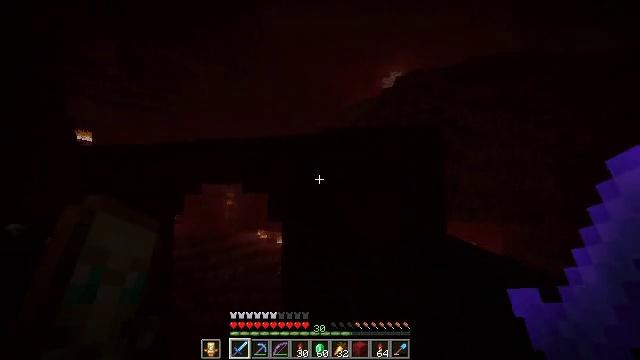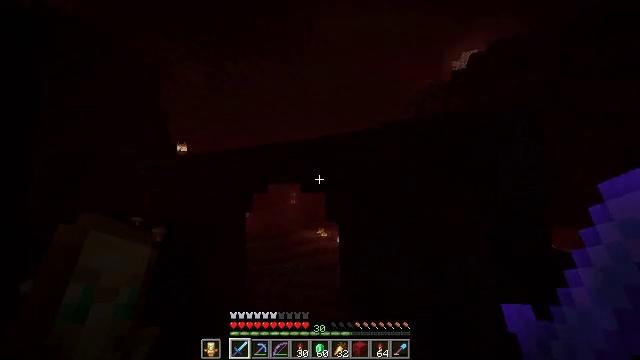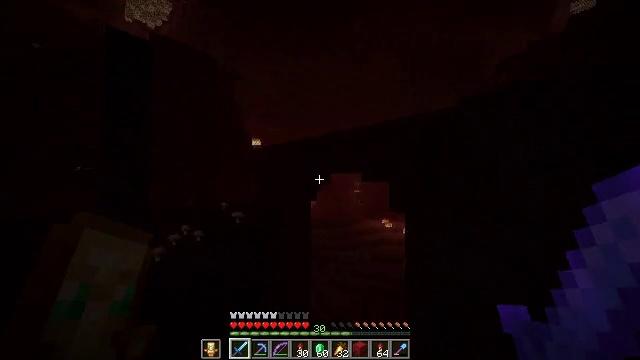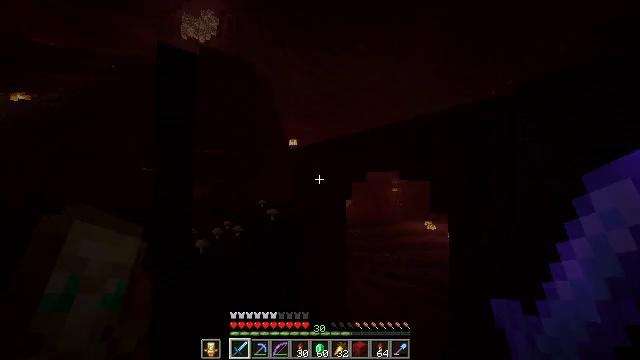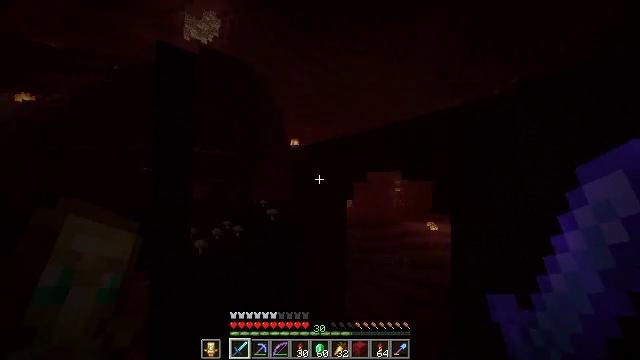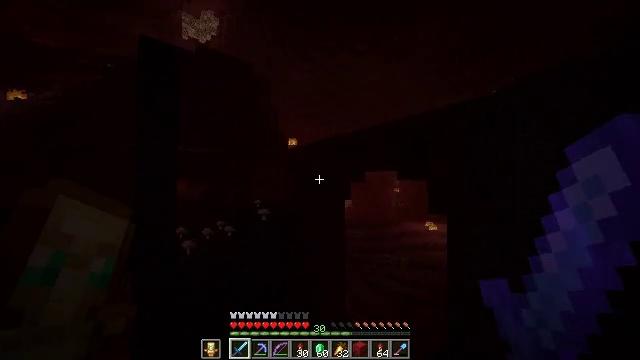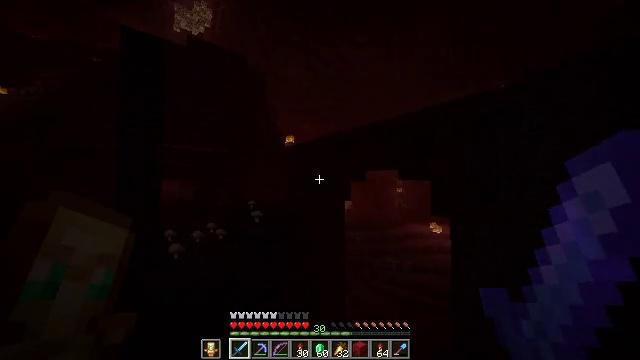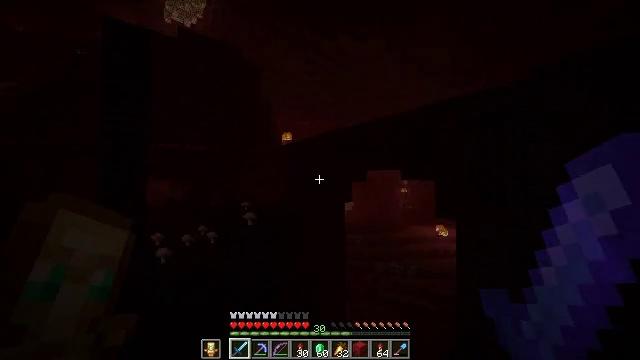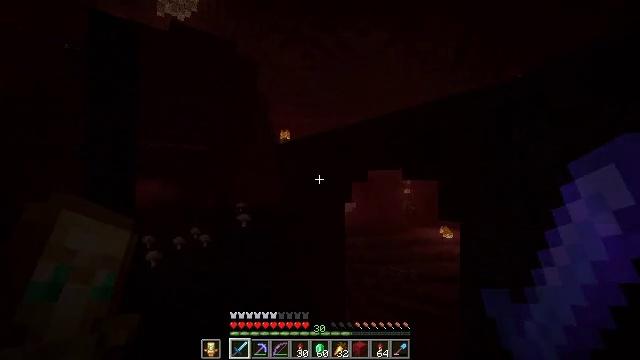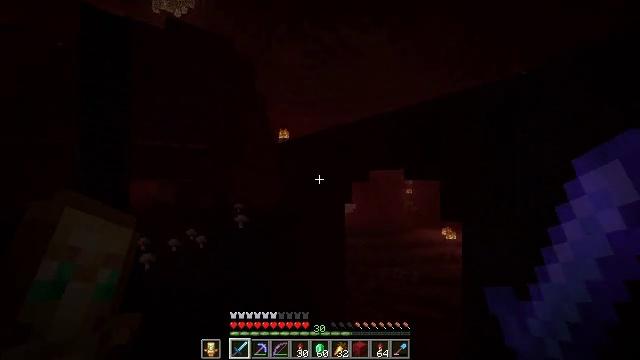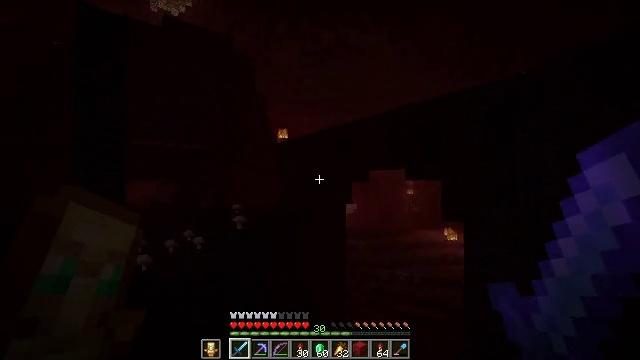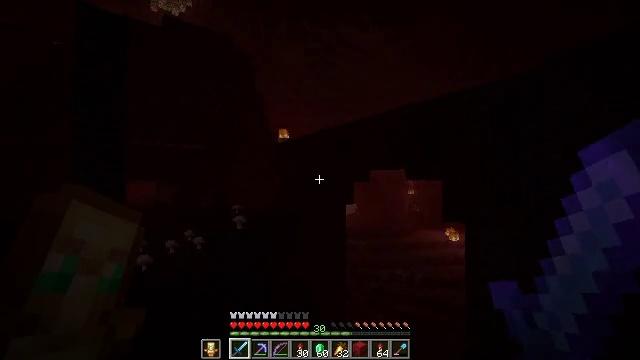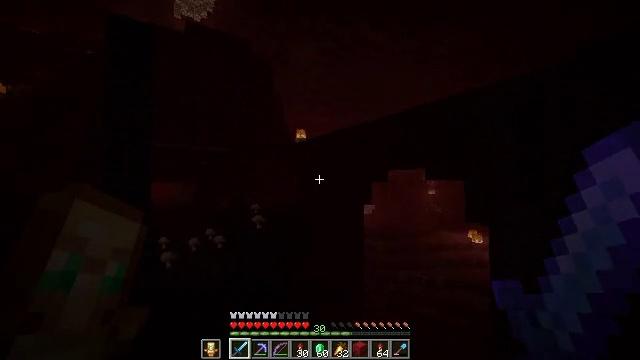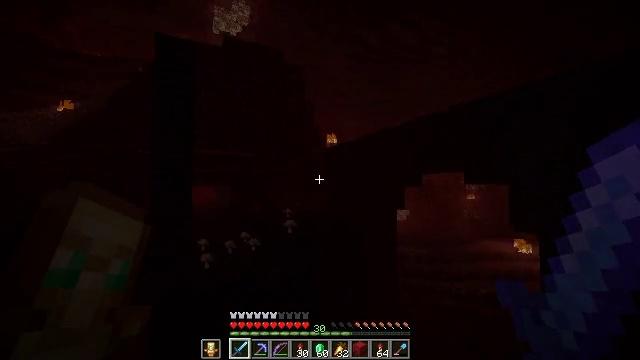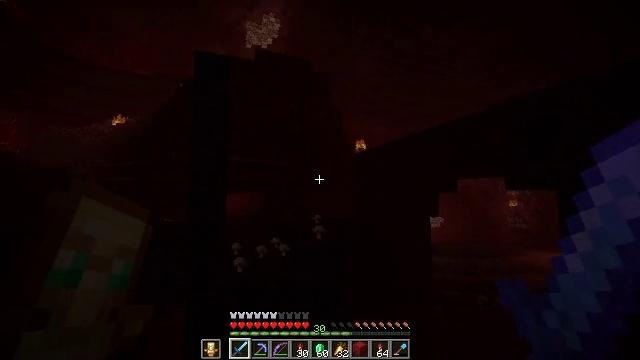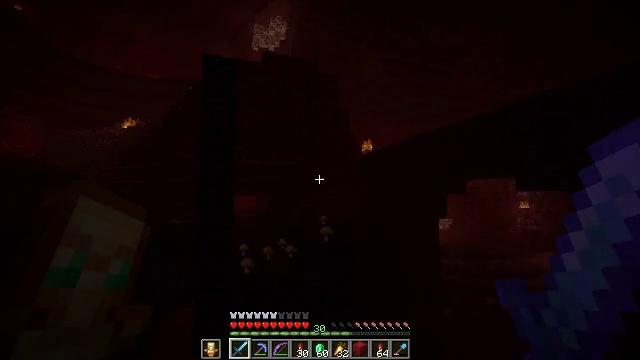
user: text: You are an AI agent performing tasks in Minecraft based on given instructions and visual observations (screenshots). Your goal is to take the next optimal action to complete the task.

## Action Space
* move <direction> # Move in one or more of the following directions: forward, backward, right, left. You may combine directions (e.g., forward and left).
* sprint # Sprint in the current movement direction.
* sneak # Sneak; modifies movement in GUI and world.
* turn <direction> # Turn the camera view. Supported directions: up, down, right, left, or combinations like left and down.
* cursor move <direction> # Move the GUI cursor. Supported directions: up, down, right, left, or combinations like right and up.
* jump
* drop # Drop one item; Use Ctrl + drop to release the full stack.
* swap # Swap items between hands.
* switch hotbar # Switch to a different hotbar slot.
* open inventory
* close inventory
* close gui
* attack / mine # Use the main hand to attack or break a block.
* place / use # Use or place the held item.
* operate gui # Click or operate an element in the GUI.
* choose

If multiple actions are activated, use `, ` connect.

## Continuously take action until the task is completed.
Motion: motion action
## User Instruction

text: Collect nether bricks for building.
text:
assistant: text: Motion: move forward and move right, sprint, turn left
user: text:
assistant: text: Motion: move forward and move right, turn left and down
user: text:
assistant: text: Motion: move forward and move right, turn left
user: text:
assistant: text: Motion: move forward and move right
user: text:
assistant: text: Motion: move right
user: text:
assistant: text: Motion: move right
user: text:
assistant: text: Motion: no_op
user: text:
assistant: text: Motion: no_op
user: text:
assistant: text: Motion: no_op
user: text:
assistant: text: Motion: no_op
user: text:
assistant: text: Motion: no_op
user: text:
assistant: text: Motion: turn left
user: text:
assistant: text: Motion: turn left and up
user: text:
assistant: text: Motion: turn left and up
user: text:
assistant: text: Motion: turn left
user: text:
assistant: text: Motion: no_op
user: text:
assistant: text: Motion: no_op
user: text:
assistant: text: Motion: no_op
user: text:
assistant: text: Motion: no_op
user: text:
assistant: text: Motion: turn right and down
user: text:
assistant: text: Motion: turn right and down
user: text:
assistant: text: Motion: move forward, turn right
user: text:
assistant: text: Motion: move forward, sprint, turn right
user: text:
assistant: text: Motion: move forward, sprint
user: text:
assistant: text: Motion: move forward, sprint
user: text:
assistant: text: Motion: move forward, sprint, turn left
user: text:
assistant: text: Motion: move forward, sprint, turn left
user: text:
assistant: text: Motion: move forward, sprint, turn left
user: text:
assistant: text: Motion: move forward, sprint, turn left
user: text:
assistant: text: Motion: move forward, sprint